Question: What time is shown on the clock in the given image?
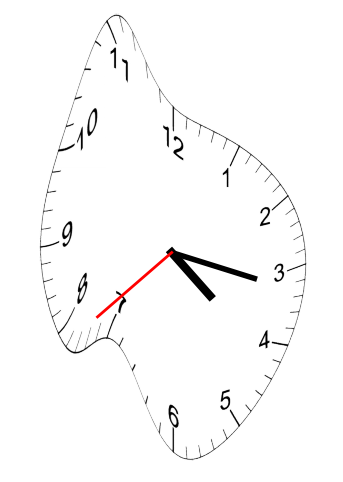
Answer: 04:16:38